Interaction volume radius: 10 \u00c5
Interaction volume height: 10 \u00c5
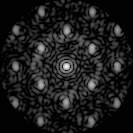
Disorder parameter: 0.4202